Question: I have the following data:

In the last row I want to check the uniquness of an 'ISIN' number and a 'date'. So if these two values are not unique in the whole table of values then I want to print 1 else 0.
I tried that:
'''
=IF(VLOOKUP((A2;C2);A2:C18;1;FALSE);1;0)
'''
However as you can see I get '#VALUE!'. Any suggestions how to fix that?
I appreciate your answer!
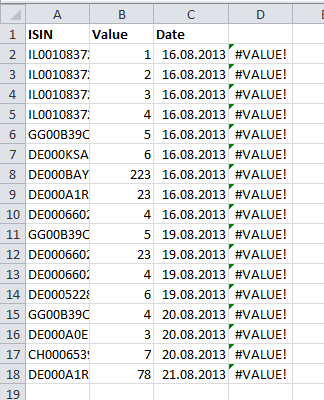
Answer: > If these two values are in the whole table of values then I want to print 1 else 0.
You can use this formula:
'''
=IF(SUMPRODUCT(($A$2:$A$18=A2)*($C$2:$C$18=C2))>1;1;0)
'''